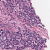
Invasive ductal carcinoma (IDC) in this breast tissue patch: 1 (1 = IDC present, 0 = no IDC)